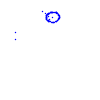
Particle: kaon